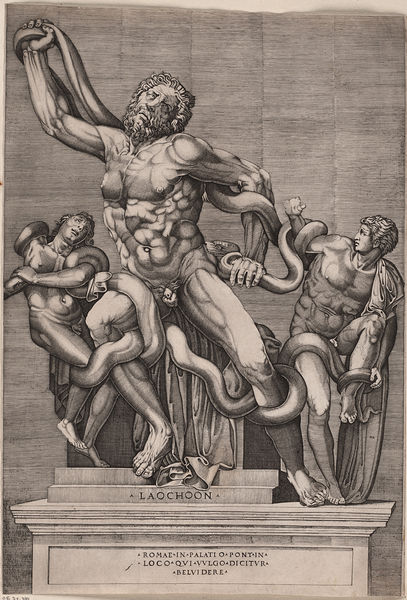
Titel: Laocoön
Künstler: Nicolas Beatrizet
Standort: Amsterdam
Institution: Rijksmuseum
Schlagwörter: gruppe, mann, zeichnung, sockel, holzschnitt, schrift, grafik, graphik, buch, druck, stich, schlange, laokoon, publikation